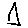
Label: triangle